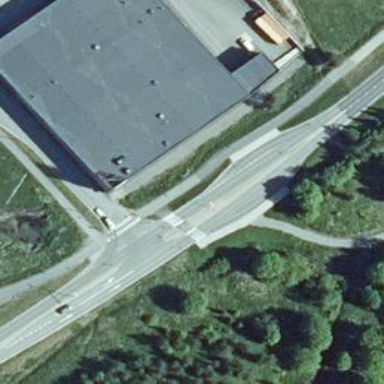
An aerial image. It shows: Marked road crossing with pedestrian island.